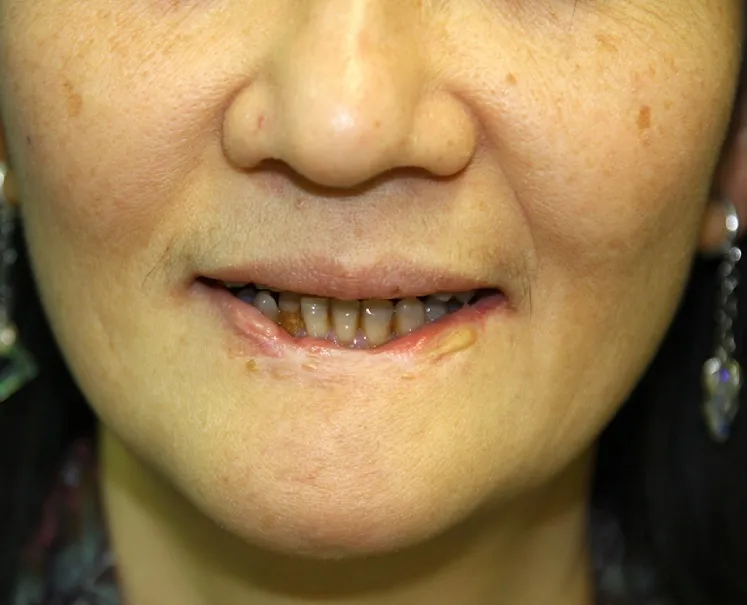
Lower lip SCC, four and half years after treatment (2020 January).
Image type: medical_photograph (other_medical_photograph)